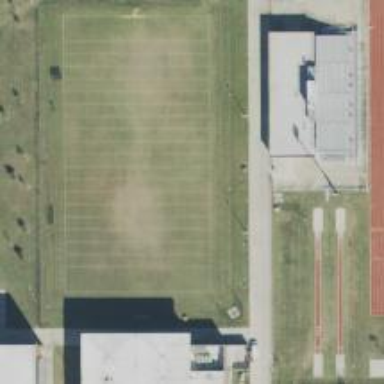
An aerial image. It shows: American football pitch for leisure and sport activities.